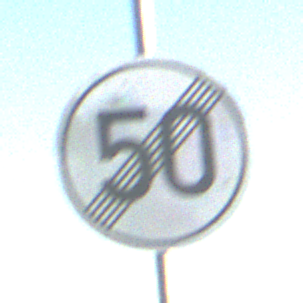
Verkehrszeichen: EndeGeschwindigkeit50
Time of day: SunriseSunset
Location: Outdoor (Nature)
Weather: Clear
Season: NotSpecified
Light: Natural